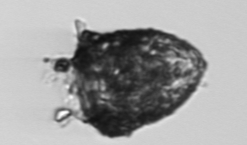
Label: Tintinnopsis